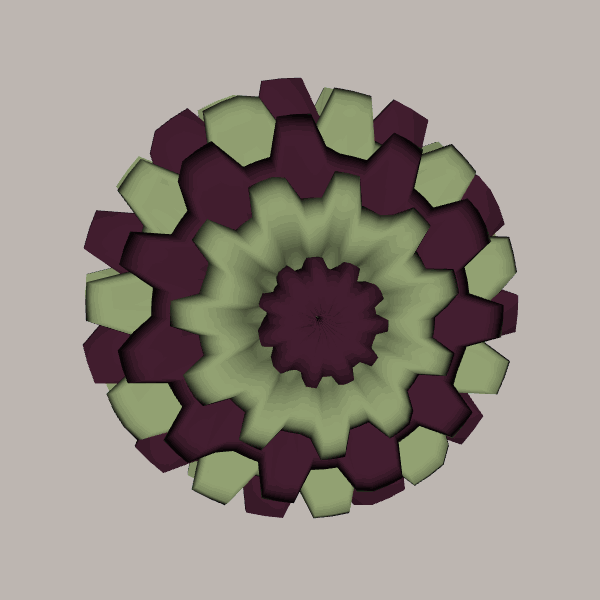
Background: light